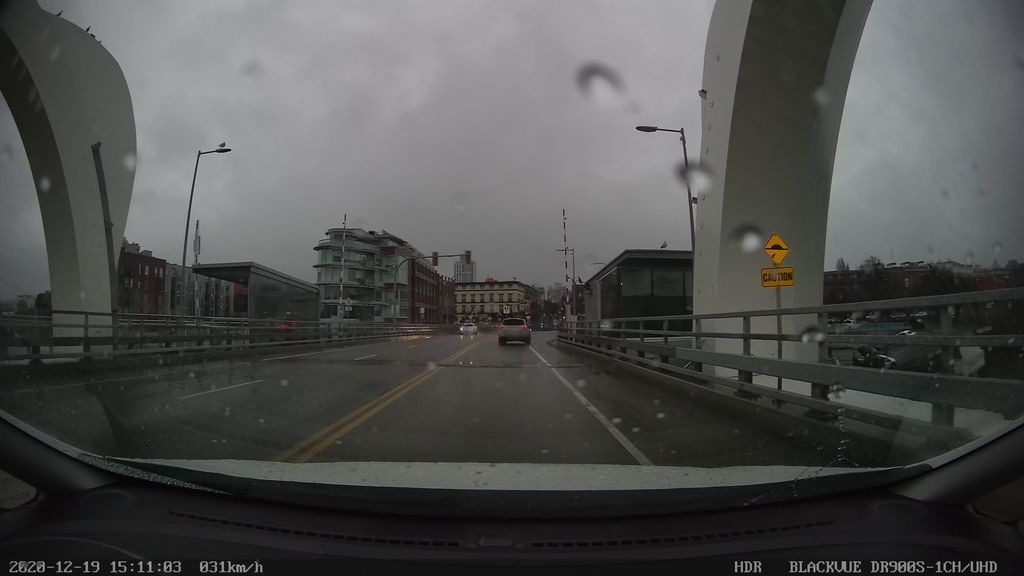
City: victoria